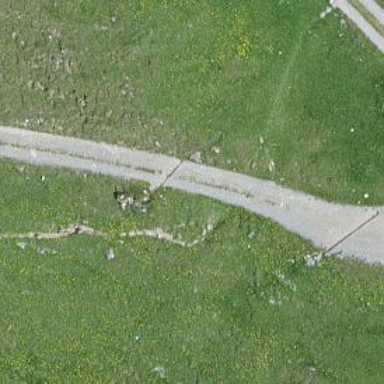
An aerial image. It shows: Ground path.